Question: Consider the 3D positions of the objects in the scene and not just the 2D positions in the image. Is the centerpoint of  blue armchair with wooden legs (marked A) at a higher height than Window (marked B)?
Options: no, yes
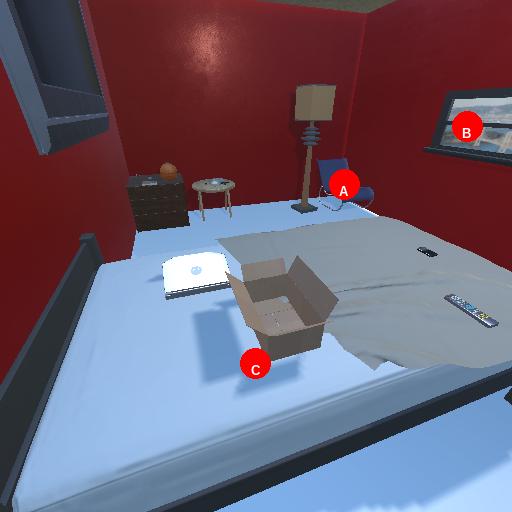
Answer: no